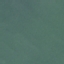
Label: SeaLake